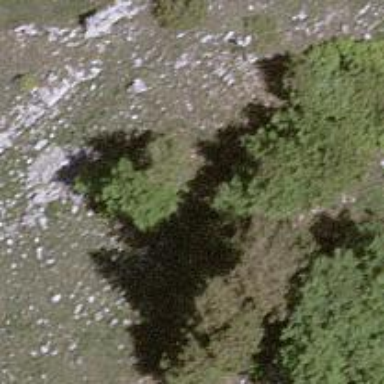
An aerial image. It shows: Beautiful tree in nature.